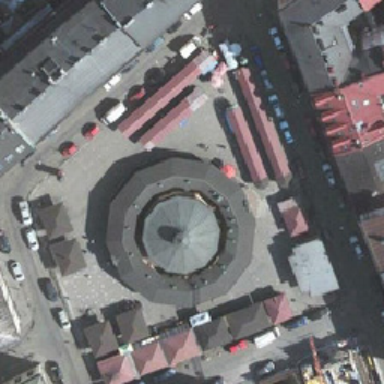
There are some red buildings next to the grey church .